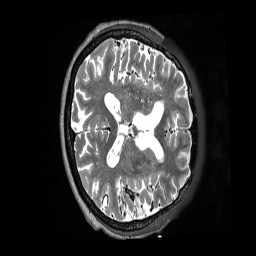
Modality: T2w
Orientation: axial
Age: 78
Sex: male